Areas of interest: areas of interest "Scenic Spot"
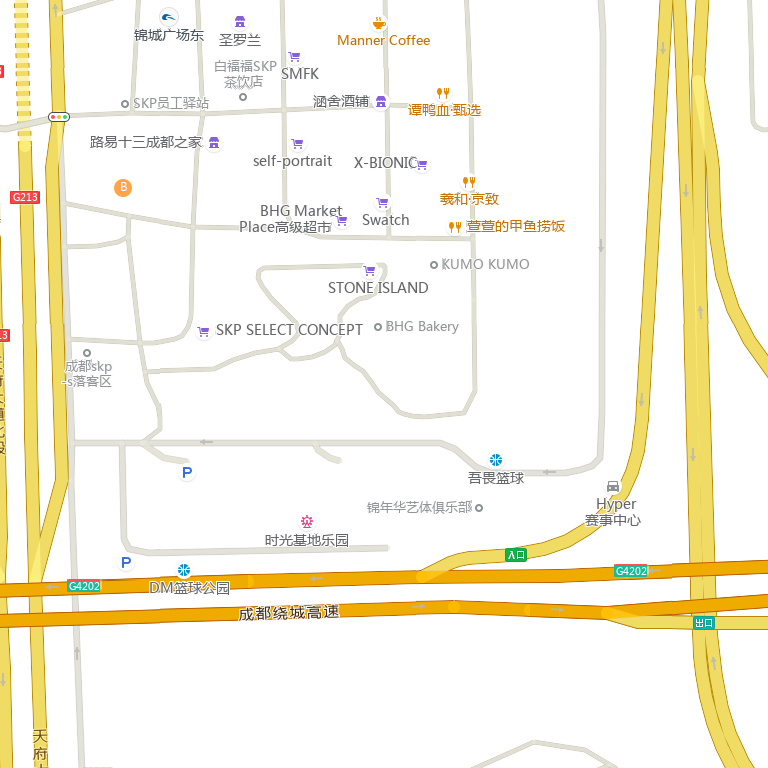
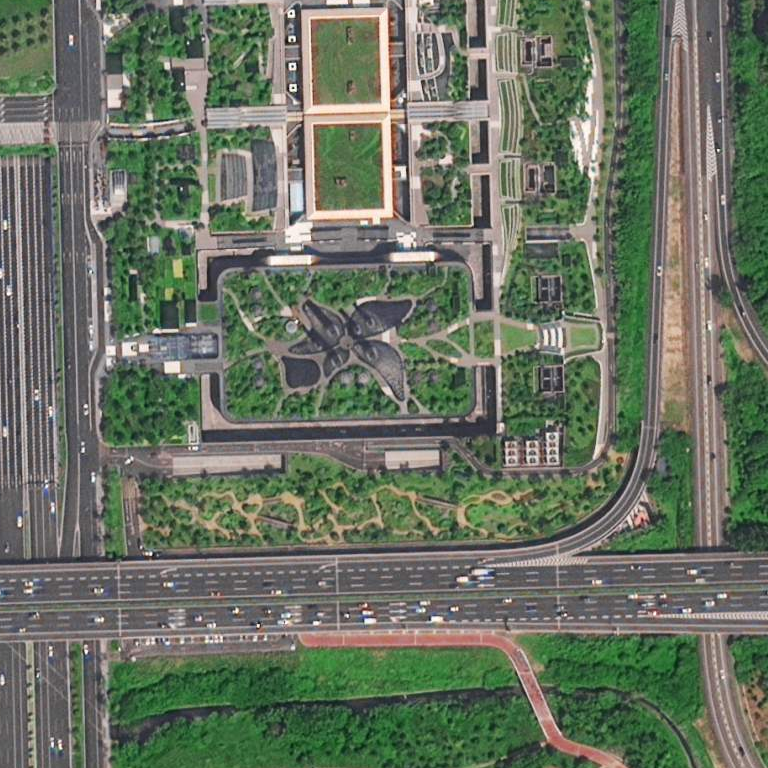